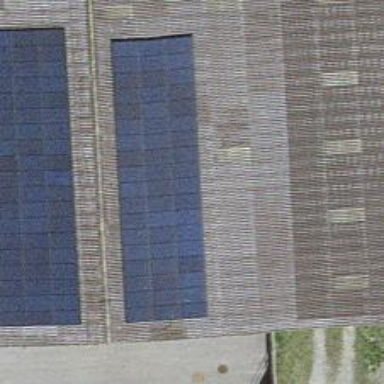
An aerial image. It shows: Solar power generator utilizing photovoltaic technology with solar photovoltaic panels.